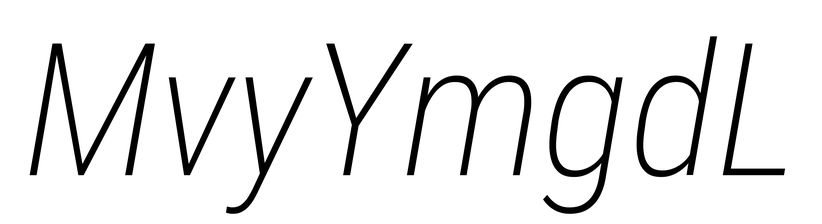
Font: Roboto-Italic_Condensed_ExtraLight_Italic